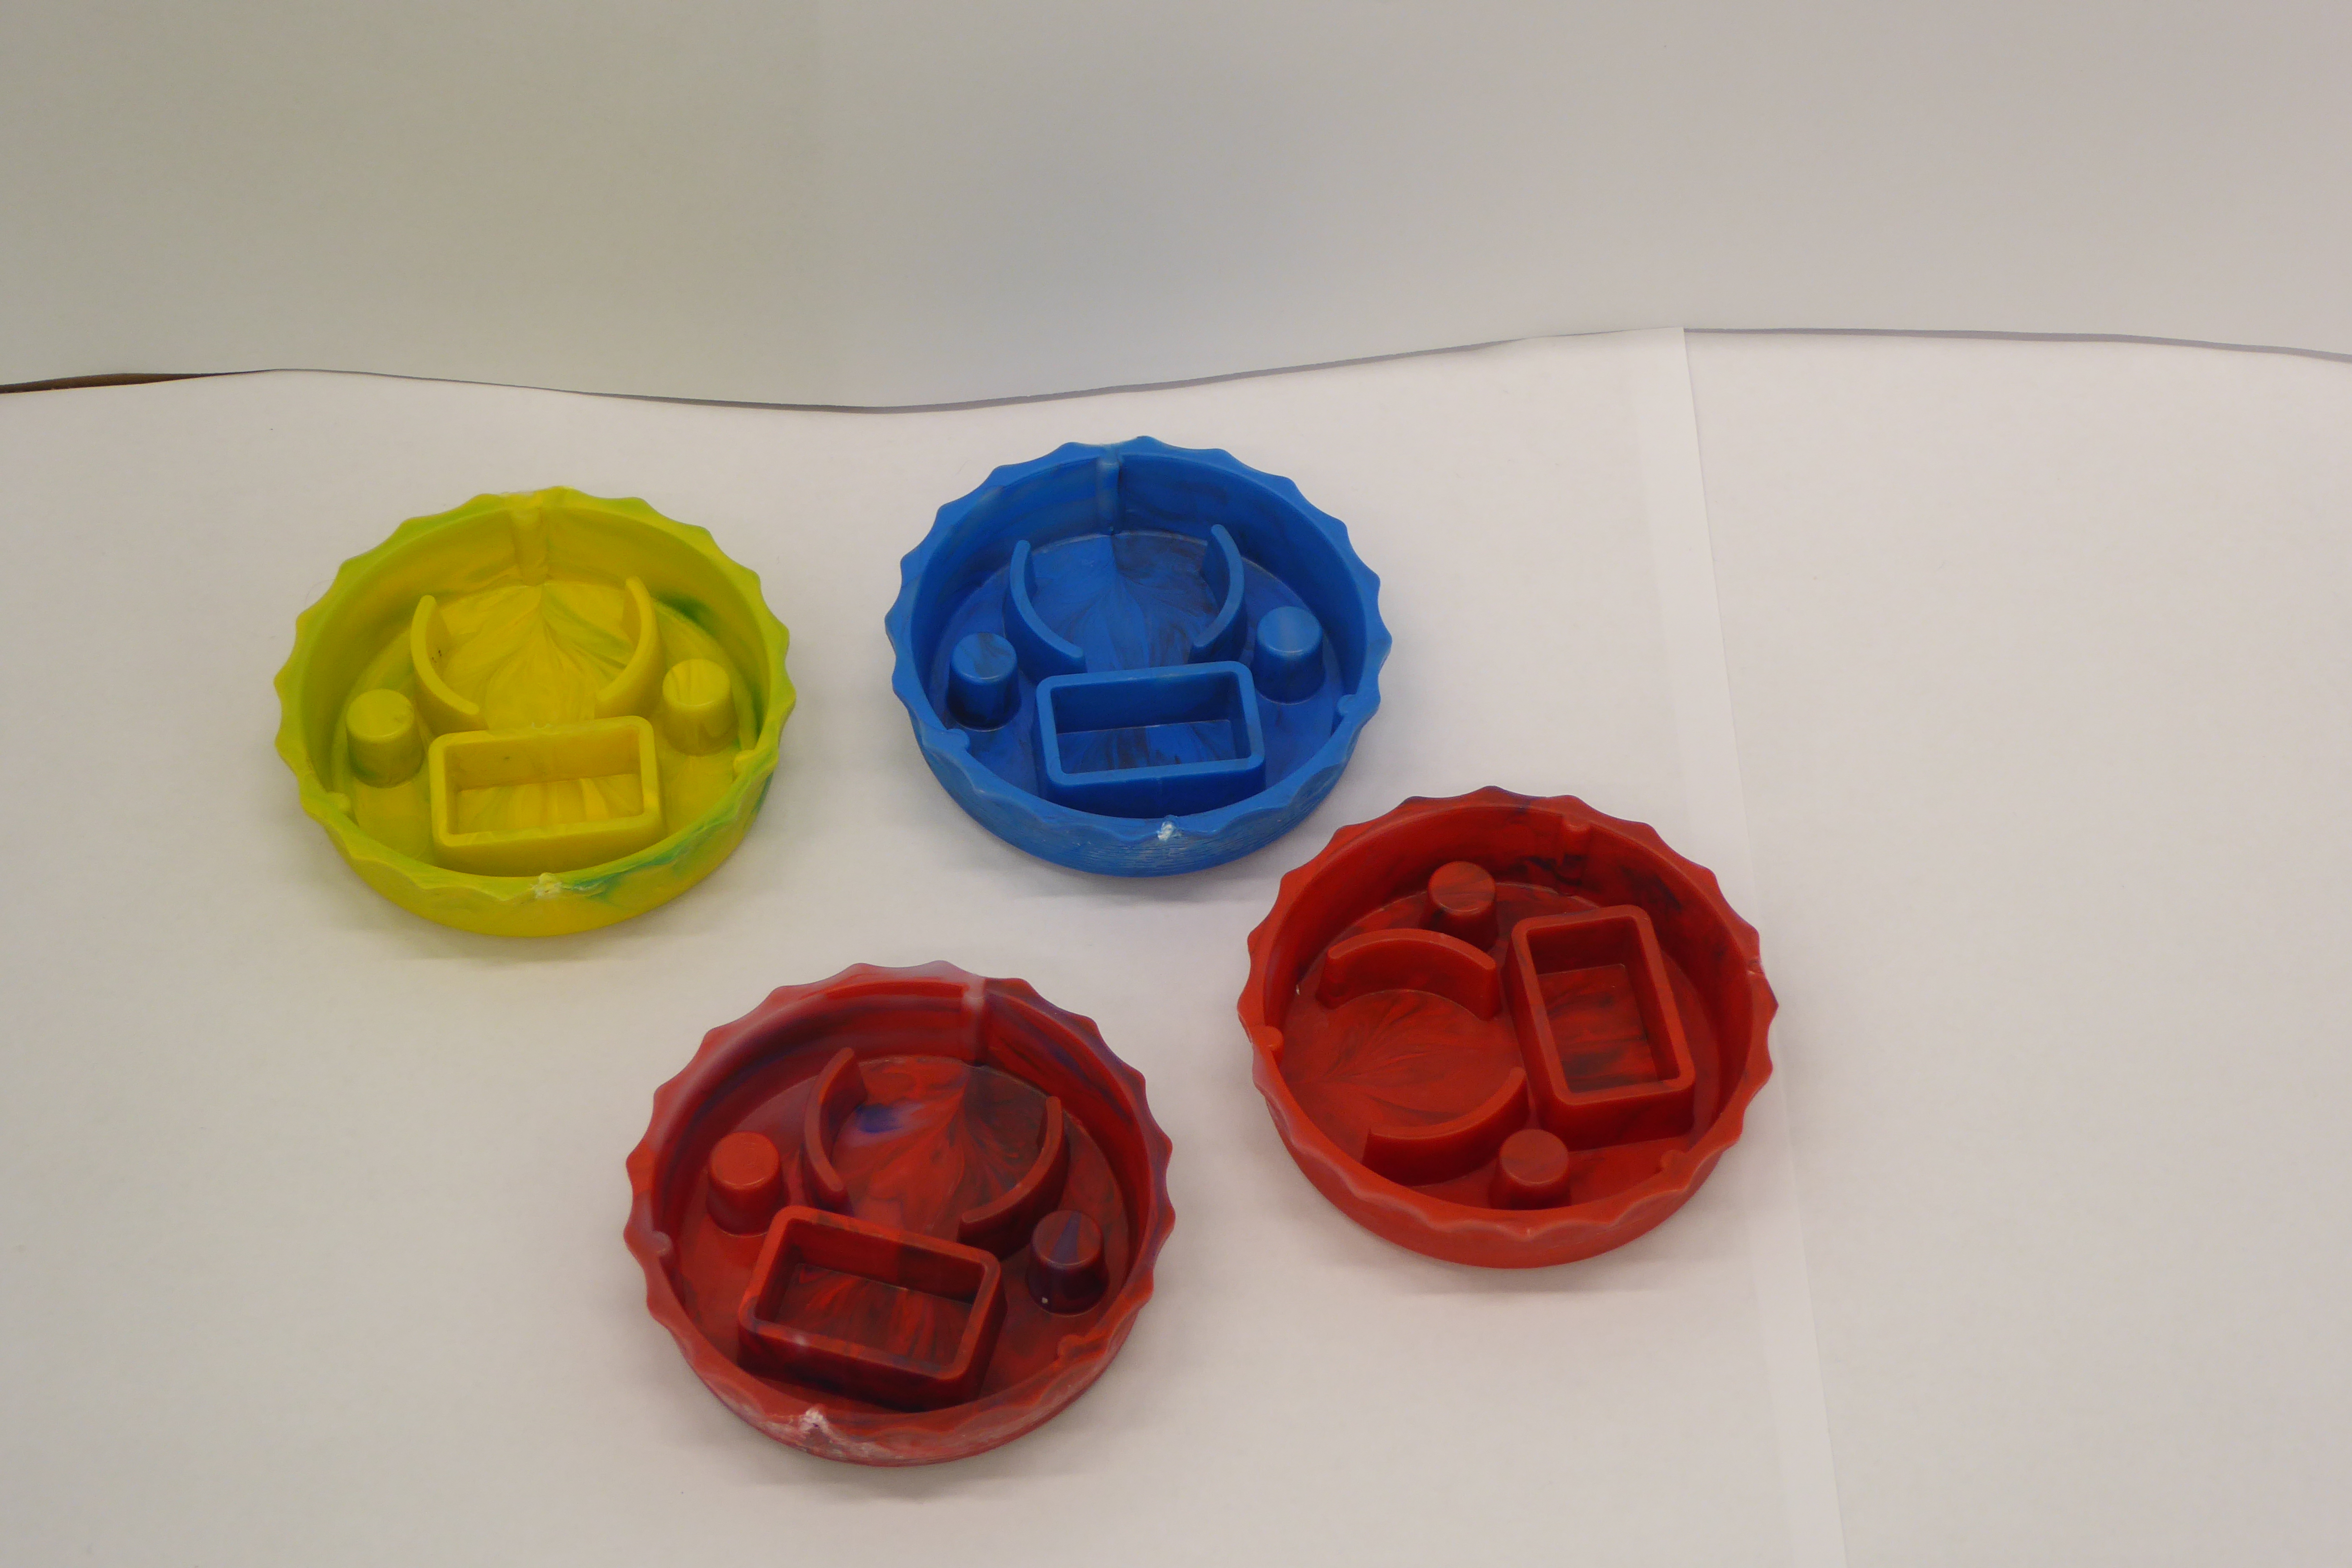
Label: Bottle Opener - Cover